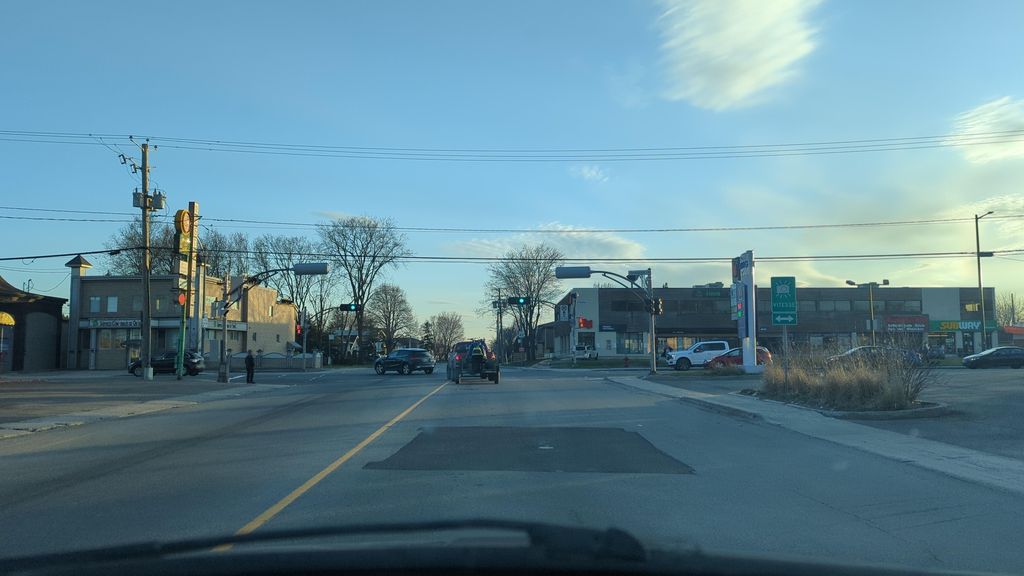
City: quebec_city